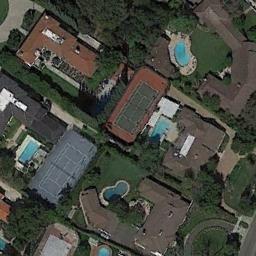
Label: tennis_court